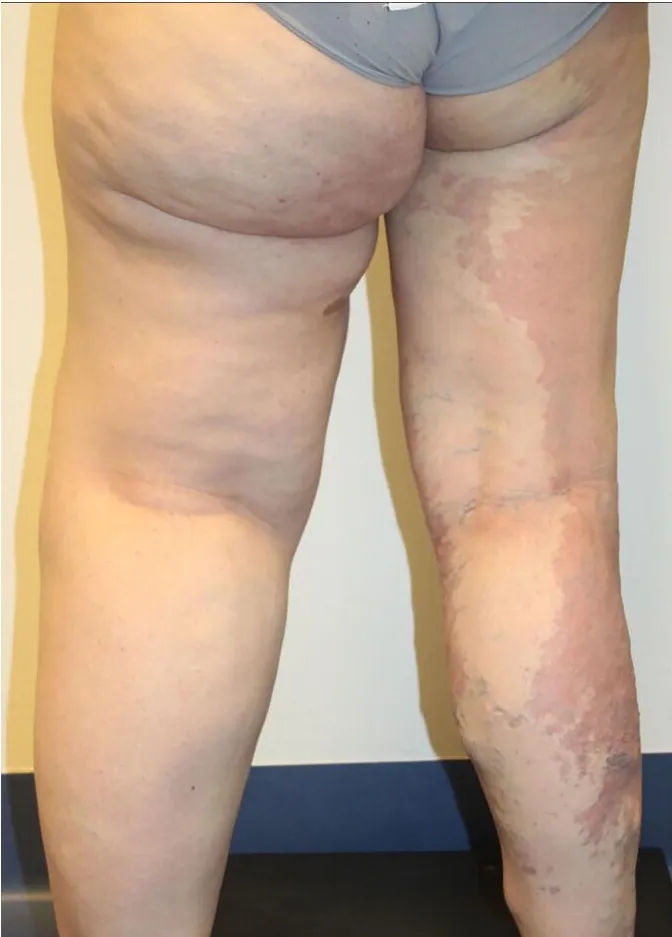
Standing posterior view of the patient before any surgical interventions.
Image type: medical_photograph (skin_photograph)